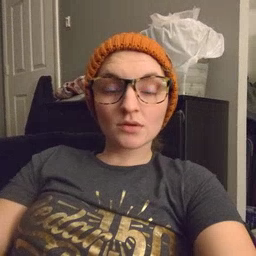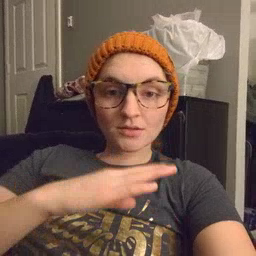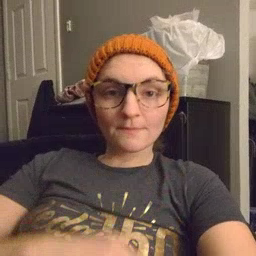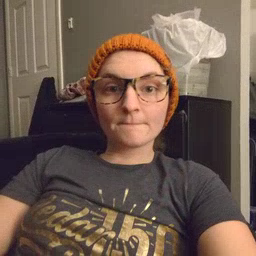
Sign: table